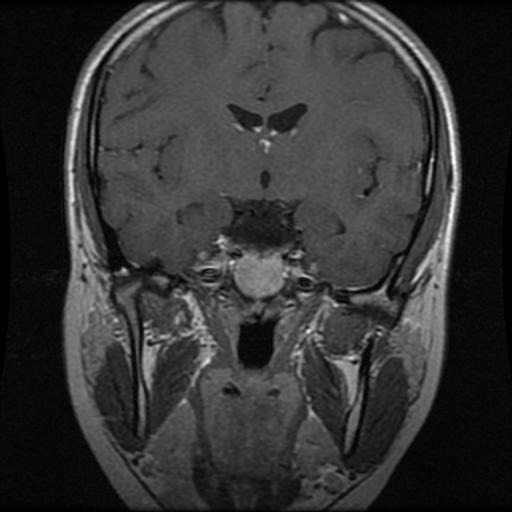
Label: pituitary